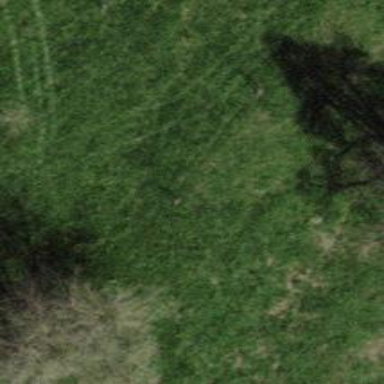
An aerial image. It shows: Single tag "natural: tree."